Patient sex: F
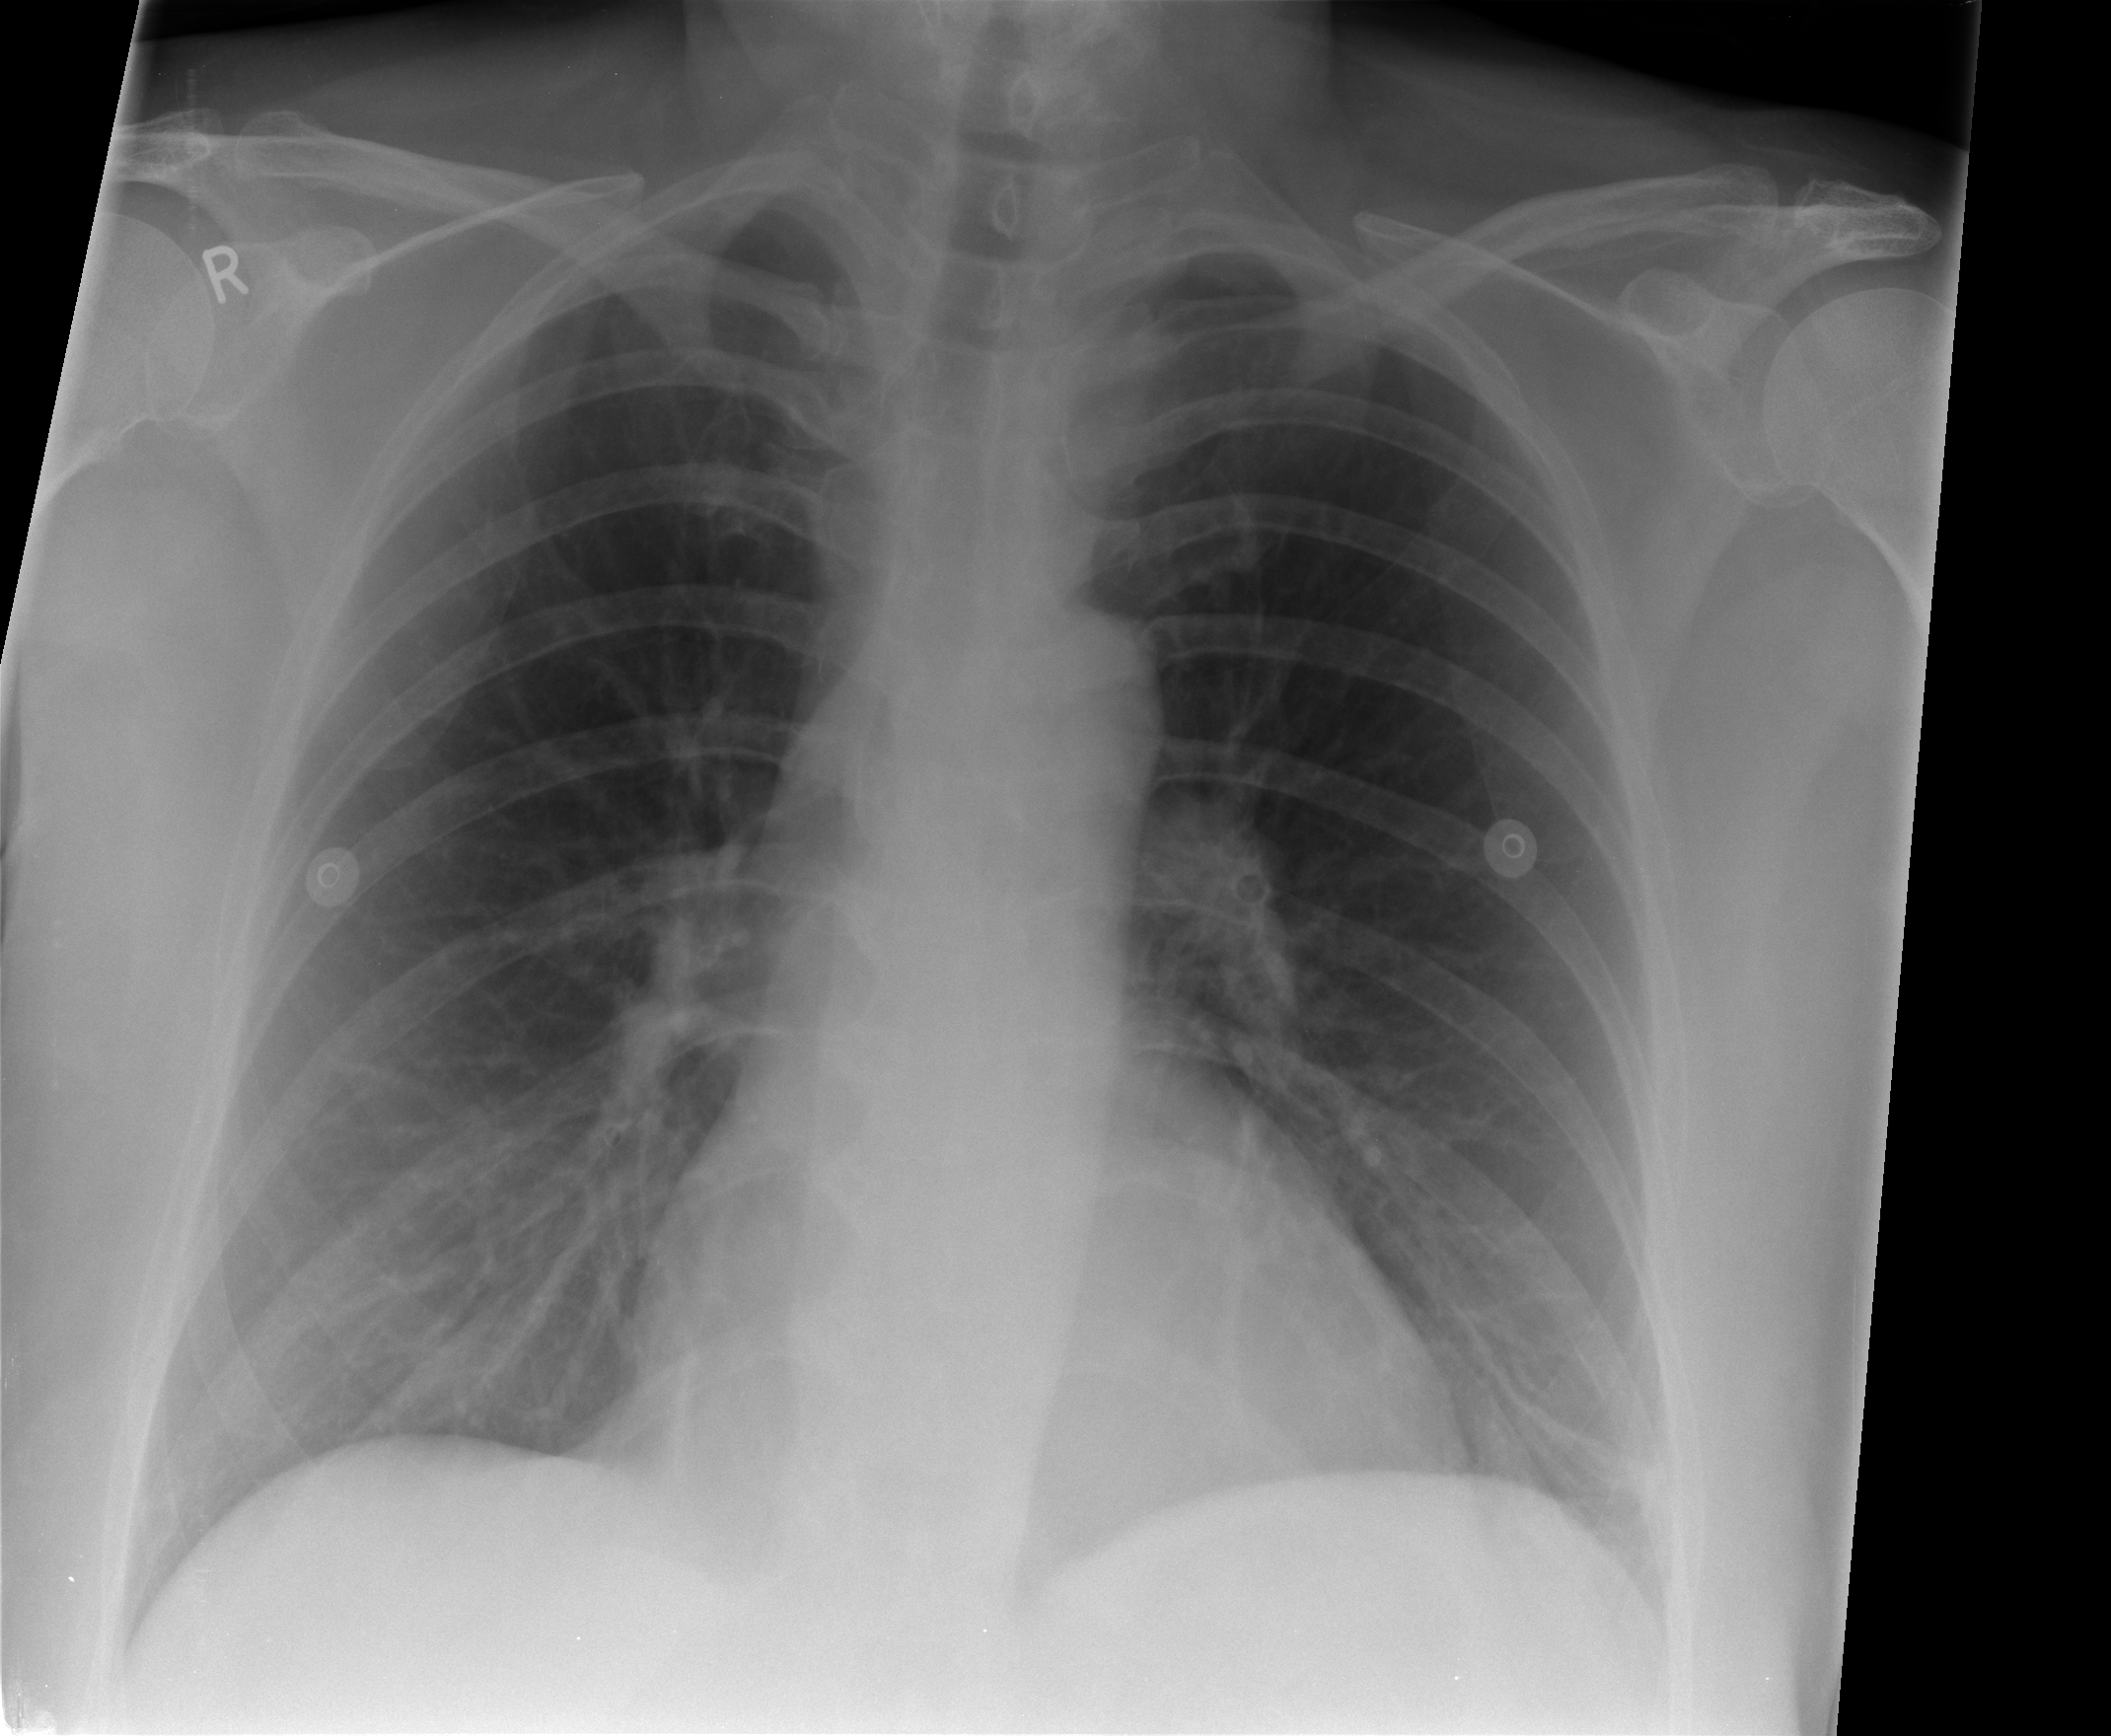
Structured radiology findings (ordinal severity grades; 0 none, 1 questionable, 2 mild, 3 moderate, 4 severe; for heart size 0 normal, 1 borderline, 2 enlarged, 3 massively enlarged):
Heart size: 0
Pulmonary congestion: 0
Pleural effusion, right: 0
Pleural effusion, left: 0
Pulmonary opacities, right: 0
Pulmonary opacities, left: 0
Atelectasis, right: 0
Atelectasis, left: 2